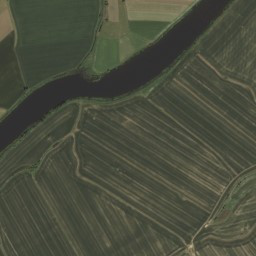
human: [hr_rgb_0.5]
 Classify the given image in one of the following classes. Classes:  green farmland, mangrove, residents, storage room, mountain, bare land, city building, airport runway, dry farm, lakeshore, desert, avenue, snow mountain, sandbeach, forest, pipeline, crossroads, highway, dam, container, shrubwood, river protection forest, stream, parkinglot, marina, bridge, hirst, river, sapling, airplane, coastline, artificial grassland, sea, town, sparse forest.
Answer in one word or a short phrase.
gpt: river